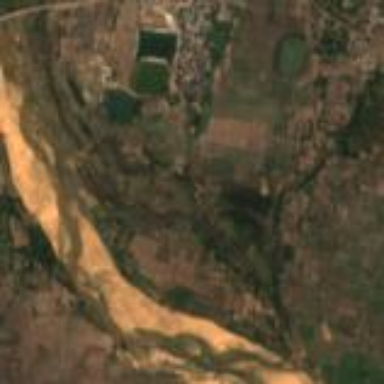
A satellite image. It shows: Floodplain area with water hazard due to nearby river.